Question: The following SQL query will return all my programs that are in development or completed mode. The goal here is to get the latest state of all programs.
I use the following query to return all my program states
'''
SELECT PK_ProgramState, FK_Program, State
FROM ProgramStates
'''
I get the following results:

As seen by the yellow highlight in the colored rectangles of this image, I want those "FK_Program" records to be returned. The others who come before the last highlighted record state are not needed.
I can't seem to figure out how to do it ... All the queries I've been trying give me bogus results. All help is appreciated.
Thanks in advance.
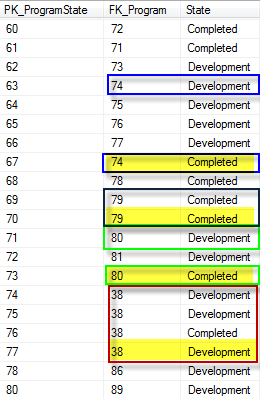
Answer: '''
SELECT s1.PK_ProgramStatee, s1.FK_Program, s1.State
FROM ProgramStates s1
inner join
(
SELECT max(PK_ProgramState) as mstate, FK_Program
FROM ProgramStates
group by FK_Program
) s2 on s2.mstate = s1.PK_ProgramState and s2.FK_Program = s1.FK_Program
'''